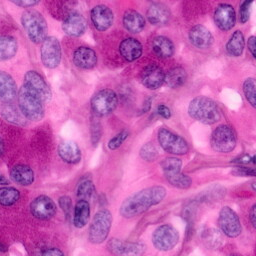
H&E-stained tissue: Pancreatic